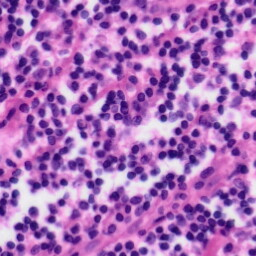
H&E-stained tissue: Tonsil